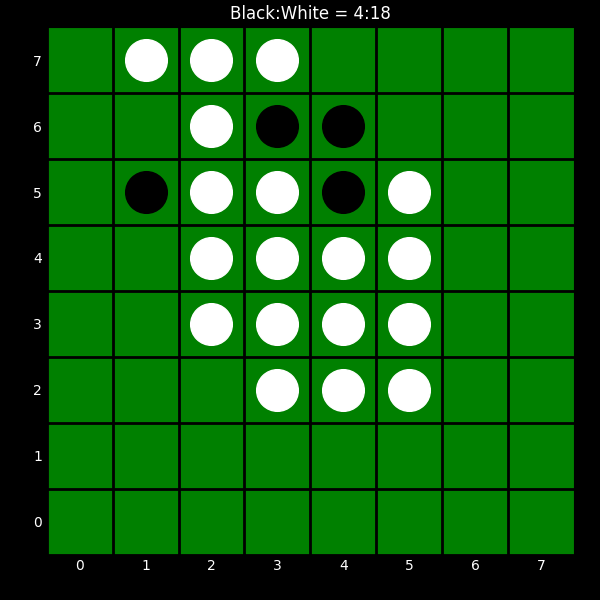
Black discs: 4
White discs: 18